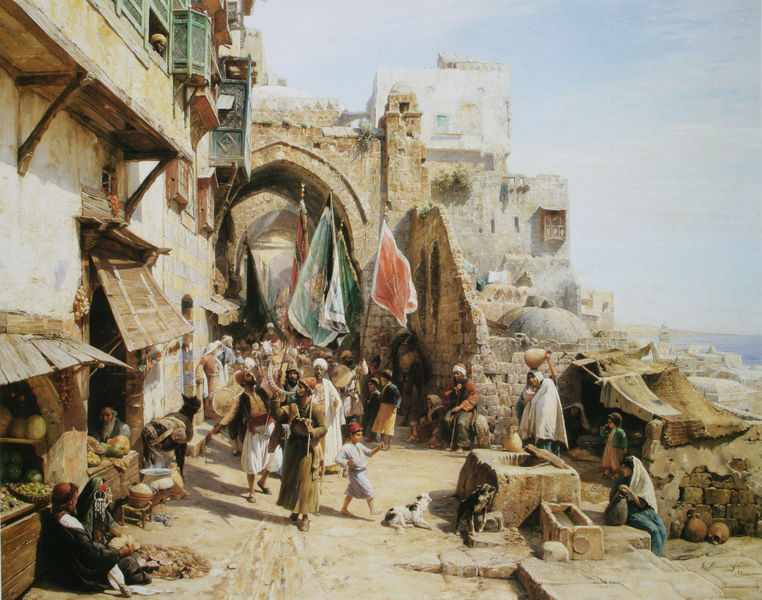
Titel: Straßenszene in Jaffa
Künstler: Gustav Bauernfeind
Standort: London
Institution: Mathaf Gallery
Schlagwörter: blau, dunkel, felsen, gemälde, gruppe, himmel, kopf, körper, mann, meer, schatten, umhang, wasser, weiß, wolken, frauen, grün, landschaft, menschen, mädchen, ocker, sand, see, sitzen, stadt, ufer, braun, fenster, frau, grau, hell, hintergrund, holz, hut, kleid, licht, männer, strasse, szene, terasse, tür, dach, gebäude, haus, hund, hunde, obst, rot, schloss, tier, tiere, tuch, weg, wolke, fest, meschen, bart, feier, alte, architektur, arm, gefieder, kleidung, mensch, schüssel, stein, steine, öl, erde, ferne, gräser, horizont, häuser, natur, gehen, gewässer, hütte, pfad, rauch, sonne, boden, land, sitzend, stoff, stoffe, tücher, gewänder, händler, kind, personen, musik, person, brunnen, esel, genre, handel, kinder, turm, früchte, gemüse, krug, trauben, balkon, schürze, küste, strand, ansicht, bogen, fahnen, fassade, gasse, geschäft, süden, fahne, flagge, jungen, mast, abhang, furchen, laufen, warm, afrika, fels, sonnenlicht, wüste, zug, dächer, mauer, tag, baby, fußgänger, geschäfte, laden, läden, markt, treiben, hafen, kuppel, romantik, ölgemälde, vorsprung, detail, korb, durchgang, junge, warten, ölfarbe, ölfarben, tor, balkone, töpfe, katze, eingang, erker, ruine, gefäß, auslage, stangen, verkauf, verkäufer, alter, burg, orient, orientalisch, türme, torbogen, spaziergang, findlinge, jungs, tageslicht, festung, acryl, hocken, asien, geschirr, staub, volk, einkaufen, stand, ruinen, marsch, besetzung, gemäuer, stadttor, geflügel, arabisch, krüge, spitzbogen, anwesen, mauern, mittelalter, bettler, kreuzzug, prozession, umzug, trog, tränke, einfahrt, kin, tempel, kaufen, flaggen, spaziergänger, stange, ankunft, hahn, huhn, kürbisse, katzen, verkaufen, orientalismus, israel, turban, träger, ziege, islam, türkei, findling, hölzer, käufer, holzbalken, araber, marokko, verfallen, zelt, zelte, alltagsszene, wohnungen, hühner, markise, ware, wasserkrug, ankommen, binnensee, meerwasser, durchfahrt, zerfallen, gemauert, fes, buden, stände, trubel, markisen, altstadt, terassen, handeln, waren, basar, bazar, hähne, wasserholen, fez, einmarsch, einzug, furche, islamisch, markiesen, souk, gewürze, gewürz, exotismus, turan, pumphosen, orientalen, palästina, körpe, auslagen, markiese, tempels, balkan, jaffa, gemüsehändler, zeltstangen, zeltstange, heltdächer, kuppelbauten, märkte, obsthändler, orientalischer markt, orienz, suk, verkaufstände, kru, wittmer, isreael, acco